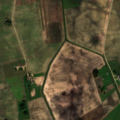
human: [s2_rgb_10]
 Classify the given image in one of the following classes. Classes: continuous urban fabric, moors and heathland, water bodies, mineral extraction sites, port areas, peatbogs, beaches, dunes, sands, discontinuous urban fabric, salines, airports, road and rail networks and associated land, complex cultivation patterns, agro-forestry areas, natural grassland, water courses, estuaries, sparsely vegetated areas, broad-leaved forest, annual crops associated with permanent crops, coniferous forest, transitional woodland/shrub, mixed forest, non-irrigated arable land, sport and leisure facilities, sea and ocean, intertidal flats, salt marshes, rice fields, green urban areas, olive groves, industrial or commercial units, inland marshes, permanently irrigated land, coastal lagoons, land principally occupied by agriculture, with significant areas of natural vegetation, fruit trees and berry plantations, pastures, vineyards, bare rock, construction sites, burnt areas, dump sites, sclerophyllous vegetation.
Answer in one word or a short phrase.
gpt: non-irrigated arable land